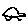
Label: car